Question: I have a convolution integral of the type:

To solve this integral numerically, I would like to use 'numpy.convolve()'. Now, as you can see in the <URL> why?
'''
res = np.convolve(J_t, dF, mode="full")[:len(dF)]
'''
J_t is an analytical function and I can evaluate as many points as I need, dF are derivatives of measurement data. for this attempt I choose 'len(J_t) = len(dF)' because from my understanding I do not need more.
Thank you for your thoughts, as always, I appreciate your help!
---
(for those who might be interested)
These type of integrals can be used to evaluate viscoelastic behaviour of bodies (or the response of an electric circuit during change of voltage, if you feel more familiar on this topic). For viscoelasticity, J(t) is the creep compliance function and F(t) can be the deviatoric strains over time, then this integral would yield the deviatoric stresses.
If you now e.g. have a J(t) of the form:
'''
J_t = lambda p, t: p[0] + p[1]*N.exp(-t/p[2])
'''
with 'p = <URL>. The integral limits are the start of the measurement t_0 = 0 and the moment of interest, t.
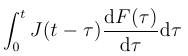
Answer: To get it right, I have chosen the following two functions:
'''
a(t) = t
b(t) = t**2
'''
It is easy to do the math and find that their "convolution" as defined in your case, takes
on the values:
'''
c(t) = t**4 / 12
'''
So lets try them out:
'''
>>> delta = 0.001
>>> t = np.arange(1000) * delta
>>> a = t
>>> b = t**2
>>> c = np.convolve(a, b) * delta
>>> d = t**4 / 12
>>> plt.plot(np.arange(len(c)) * delta, c)
[<matplotlib.lines.Line2D object at 0x00000000025C37B8>]
>>> plt.plot(t[::50], d[::50], 'o')
[<matplotlib.lines.Line2D object at 0x000000000637AB38>]
>>> plt.show()
'''

So by doing the above, if both your 'a' and 'b' have 'n' elements, you get the right convolution values in the first 'n' elements of 'c'.
Not sure if the following explanation will make any sense, but here it goes... If you think of convolution as mirroring one of the functions along the y-axis, then sliding it along the x axis and computing the integral of the product at each point, it is easy to see how, since outside of the area of definition numpy takes them as if padded with zeros, you are effectively setting an integration interval from 0 to t, since the first function is zero below zero, and the second is zero above t, since it originally was zero below zero, but has been mirrored and moved t to the right.